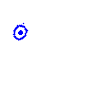
Particle: pion